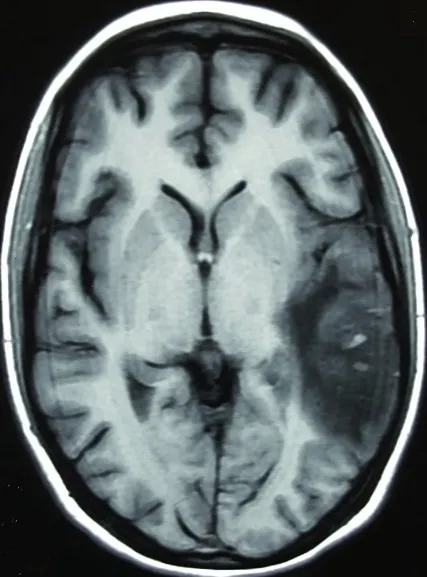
Magnetic resonance imaging. Contrast enhanced Axial T1 image showing a temporoparietal hypointense area with few petechial lesions.
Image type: radiology (mri)